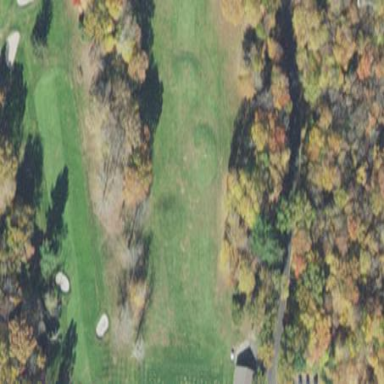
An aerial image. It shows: Grassy area designated as driving range for golf.